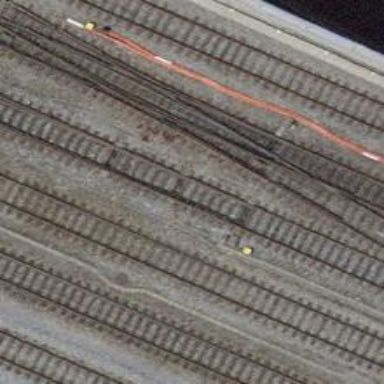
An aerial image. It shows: Single railway track with electrified contact line.